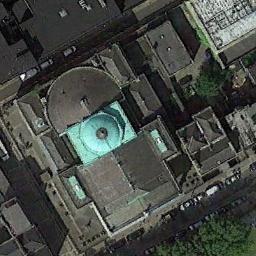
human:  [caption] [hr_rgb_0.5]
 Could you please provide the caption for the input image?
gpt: There is a church with a blue circular roof next to some buildings .

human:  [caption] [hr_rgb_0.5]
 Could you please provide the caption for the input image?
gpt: A black-roofed church with a turquoise blue tower on the roof, Many trees and a road around the church, Many cars on the road .

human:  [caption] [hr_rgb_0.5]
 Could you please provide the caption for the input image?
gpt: It was a church, Surrounded by grey-black houses .

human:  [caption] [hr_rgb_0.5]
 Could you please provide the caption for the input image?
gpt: The tower of the church with a green circular roof and the rest of the church has some gray roofs .

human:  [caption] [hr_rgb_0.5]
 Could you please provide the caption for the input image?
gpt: There are many buildings near the church .